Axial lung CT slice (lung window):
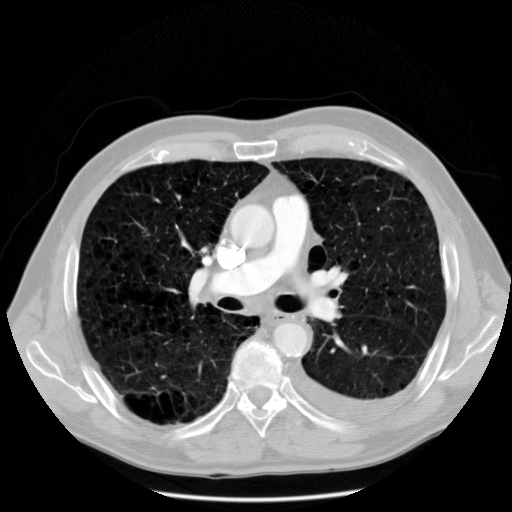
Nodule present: no